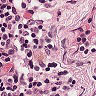
Metastatic tissue present: no